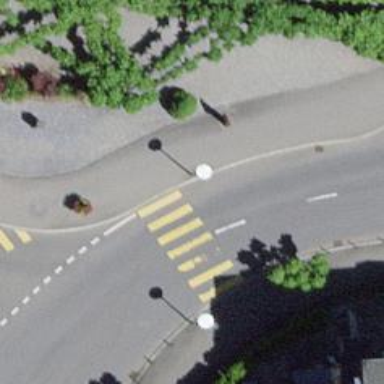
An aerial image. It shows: Zebra crossing on the road.